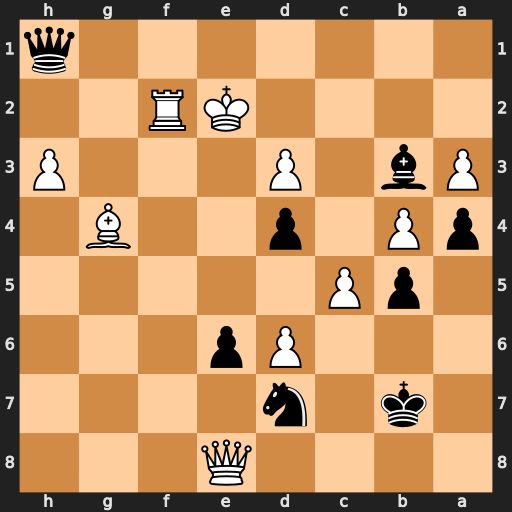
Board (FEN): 4Q3/1k1n4/3Pp3/1pP5/pP1p2B1/Pb1P3P/4KR2/7q
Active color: b
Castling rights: -
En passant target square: -
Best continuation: Qd1#